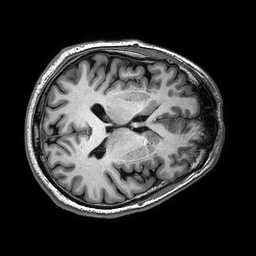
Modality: T1w
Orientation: axial
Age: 66
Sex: male
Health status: ill
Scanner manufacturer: philips
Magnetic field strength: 3 T
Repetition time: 0.006641 s
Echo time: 0.002978 s